Interaction volume radius: 10 \u00c5
Interaction volume height: 25 \u00c5
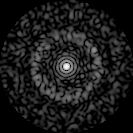
Disorder parameter: 0.8502